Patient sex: F
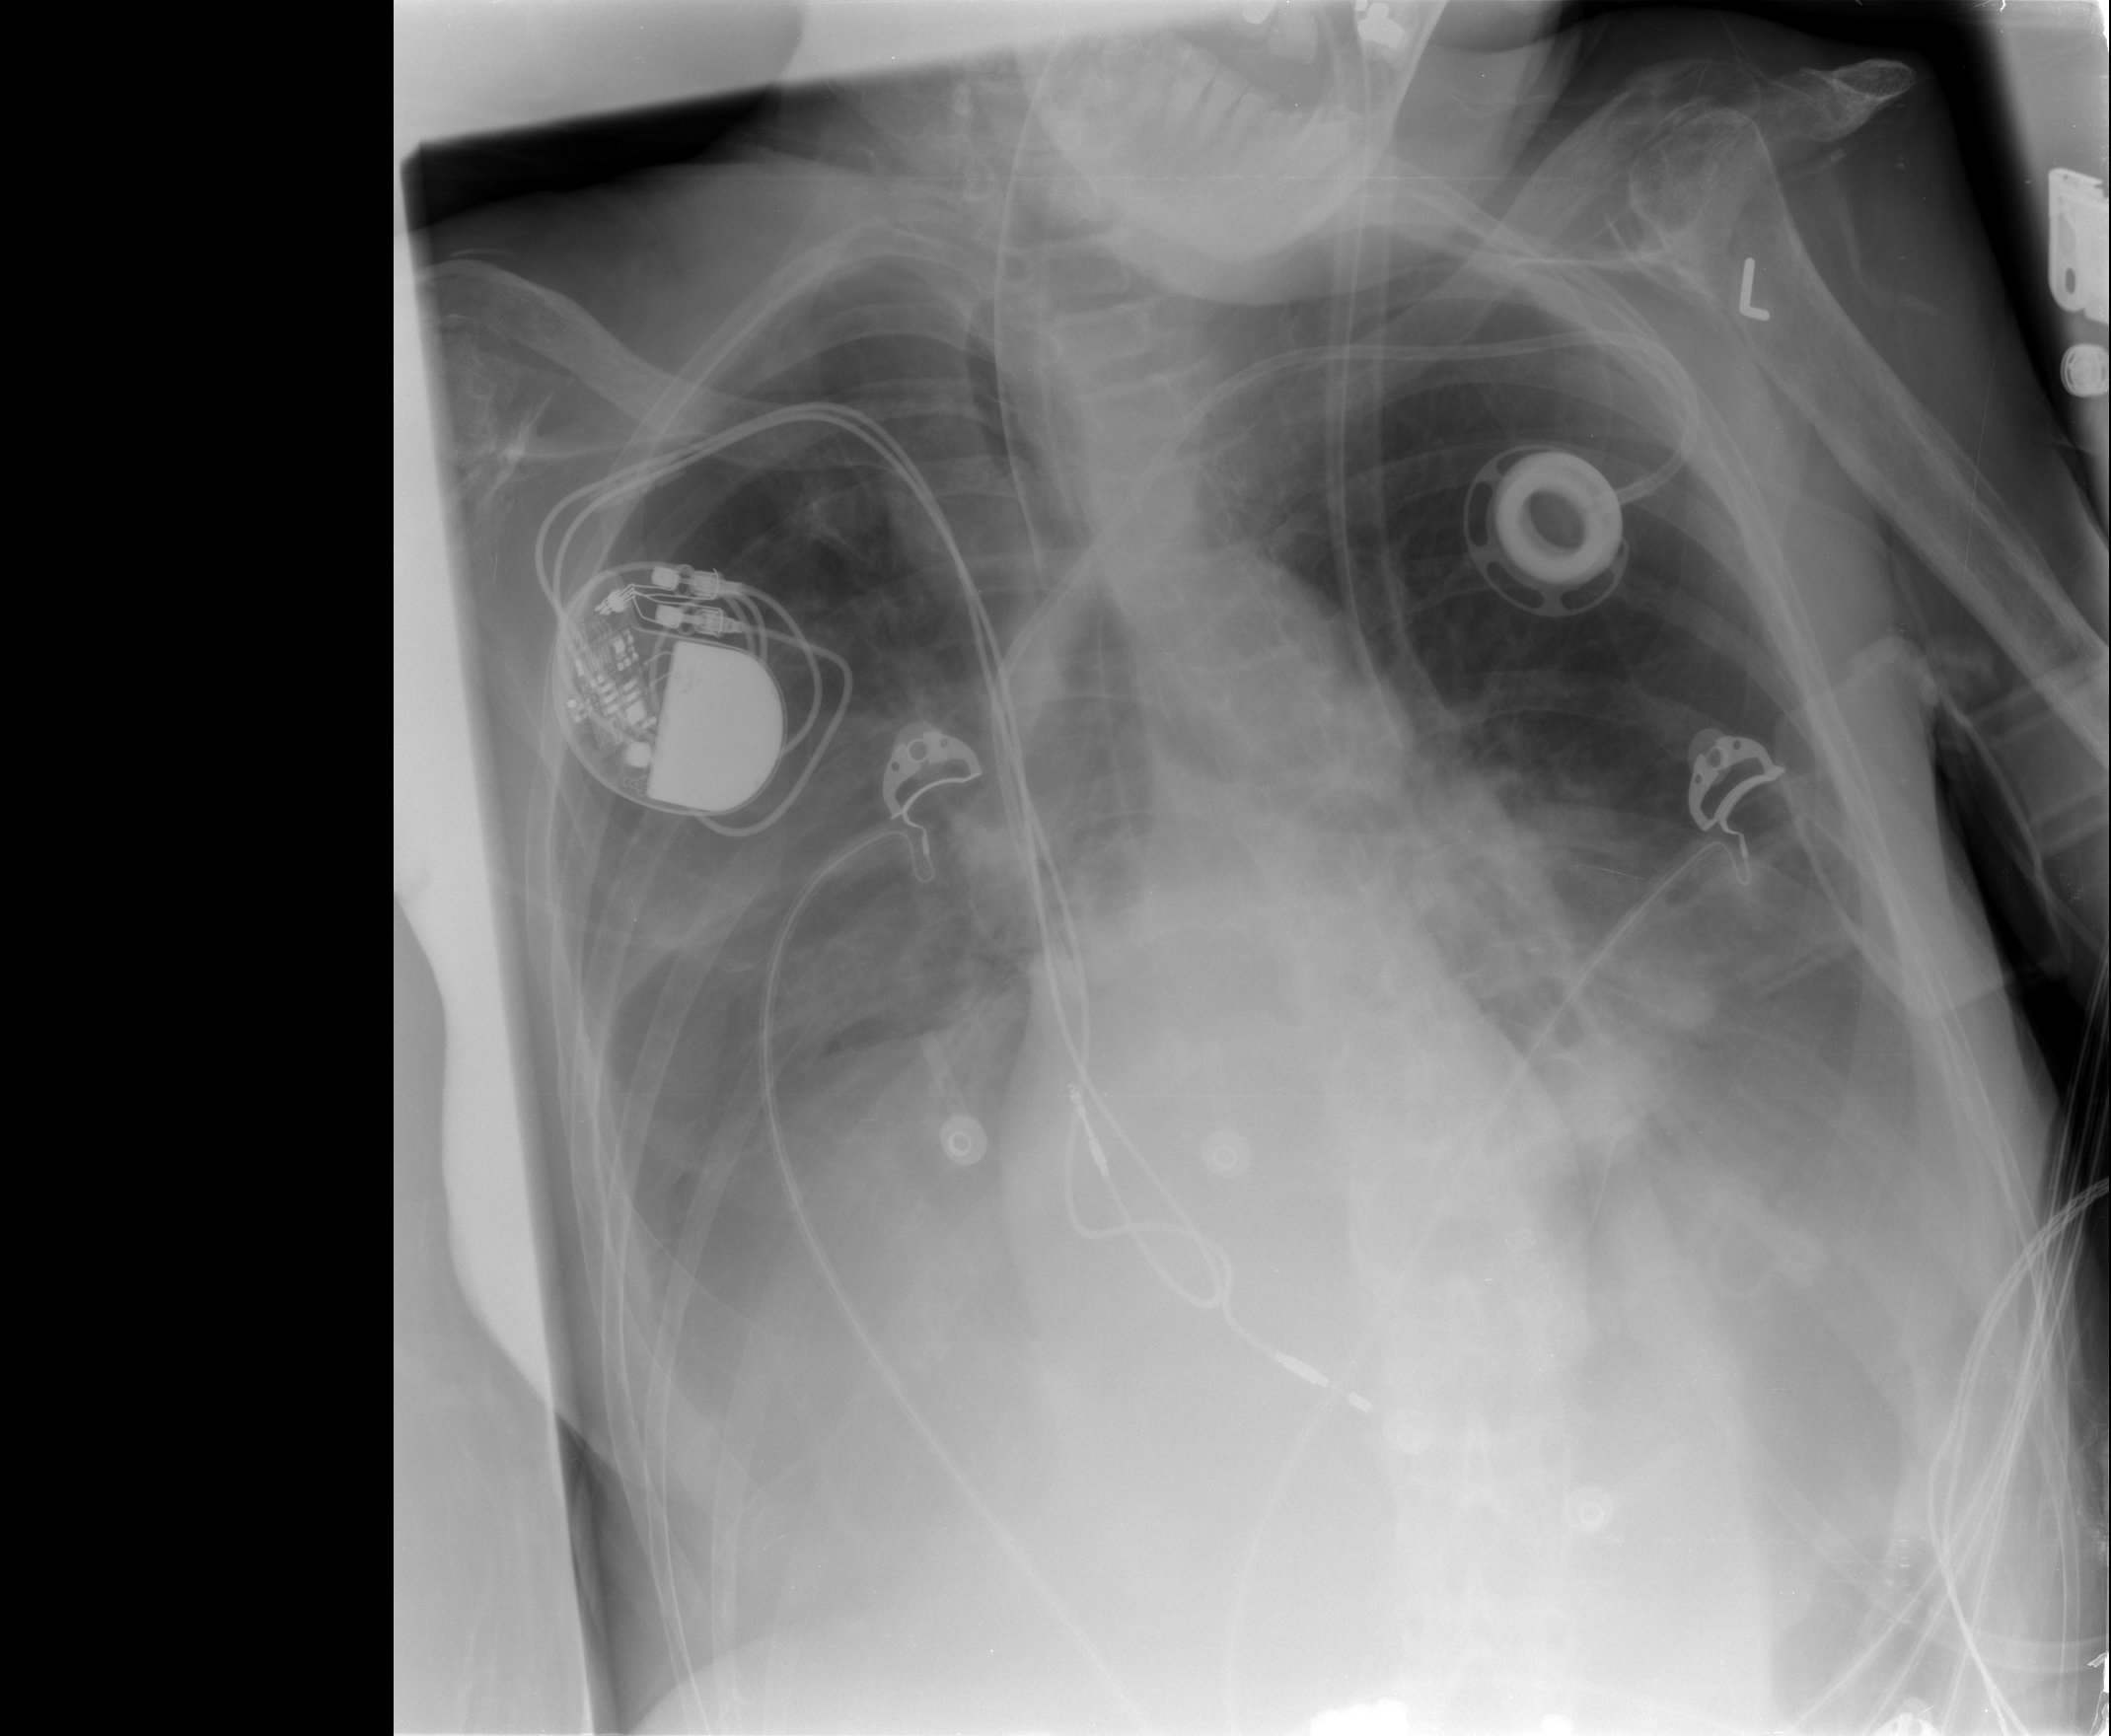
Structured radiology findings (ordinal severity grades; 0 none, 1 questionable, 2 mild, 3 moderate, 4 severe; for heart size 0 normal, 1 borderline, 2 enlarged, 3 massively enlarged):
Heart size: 0
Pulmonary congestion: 2
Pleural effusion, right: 3
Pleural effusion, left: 2
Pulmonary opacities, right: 0
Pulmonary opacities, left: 0
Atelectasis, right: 2
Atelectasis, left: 3